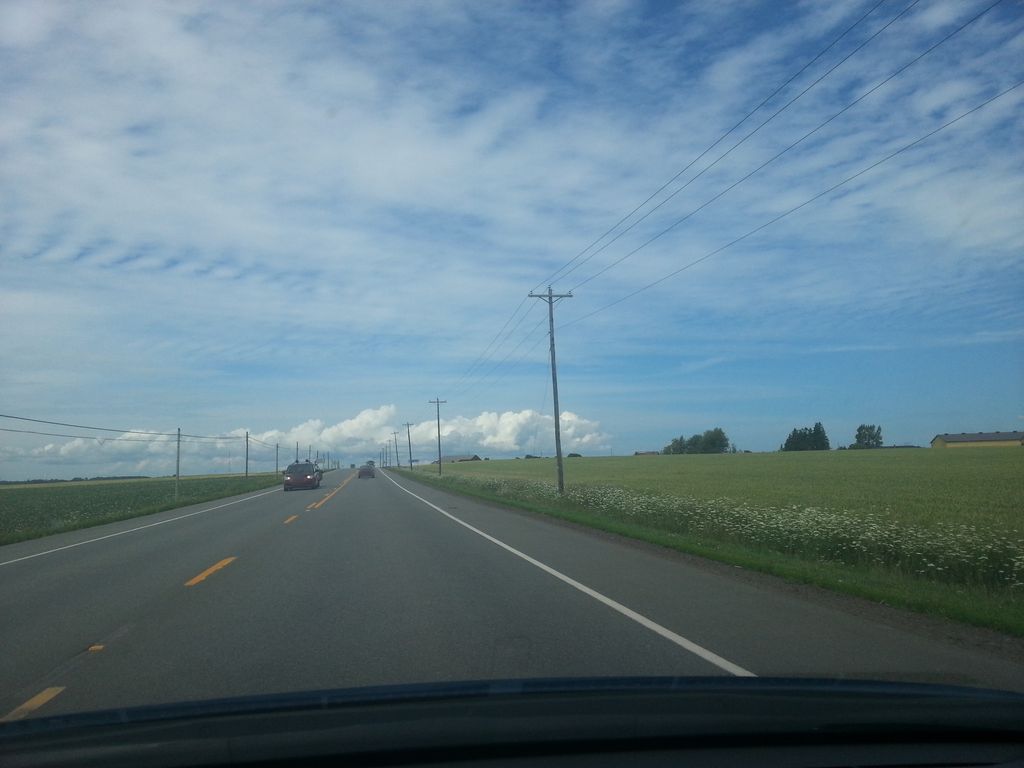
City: charlottetown